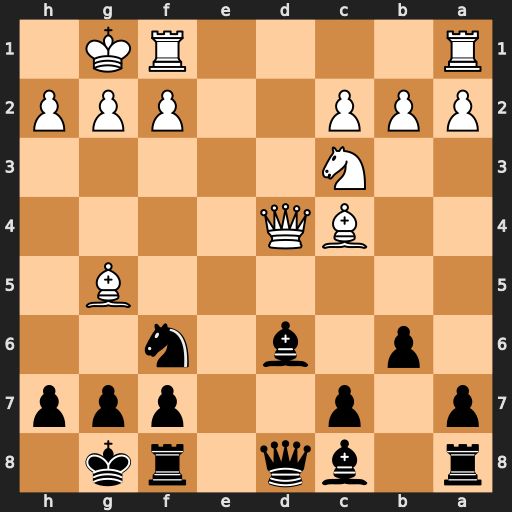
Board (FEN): r1bq1rk1/p1p2ppp/1p1b1n2/6B1/2BQ4/2N5/PPP2PPP/R4RK1
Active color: b
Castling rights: -
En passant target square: -
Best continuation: Bxh2+ Kxh2 Qxd4